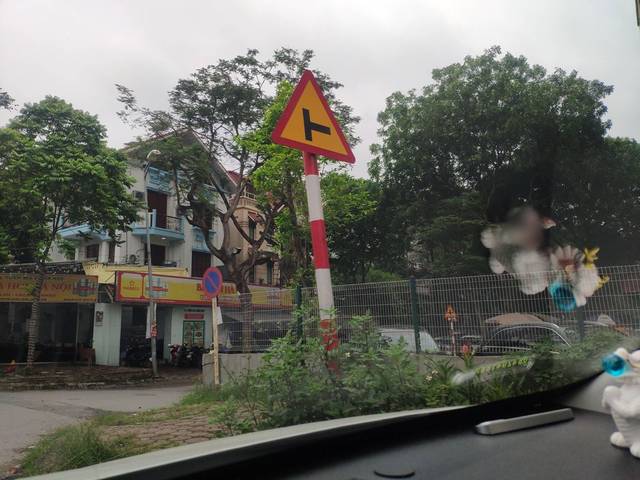
Region: Vietnam
Coordinates: 20.972, 105.827